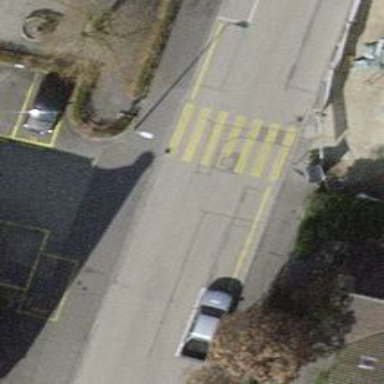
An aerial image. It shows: Kerb serving as barrier.